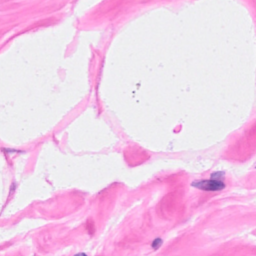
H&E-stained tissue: Breast